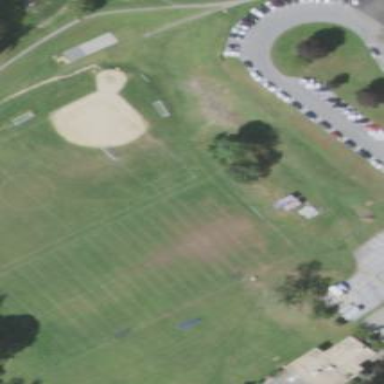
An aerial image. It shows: Baseball pitch for leisure and sports activities.